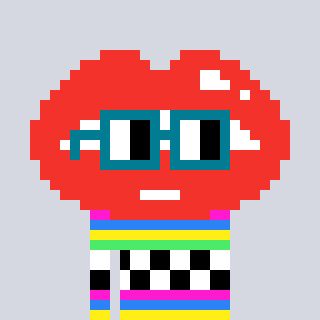
a pixel art character with square dark green glasses, a lips-shaped head and a orange-colored body on a cool background